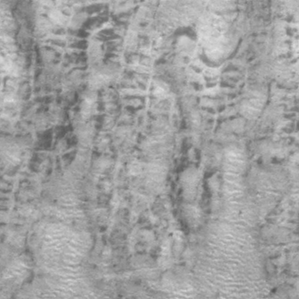
Label: frost